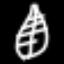
Label: leaf